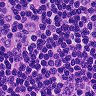
Metastatic tissue present: no